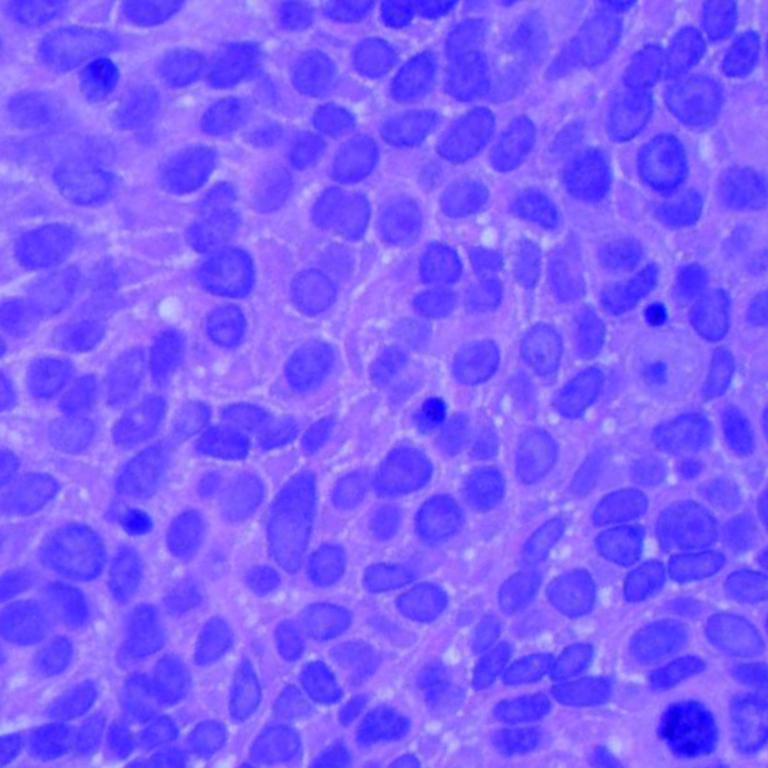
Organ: lung
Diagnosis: squamous carcinomas